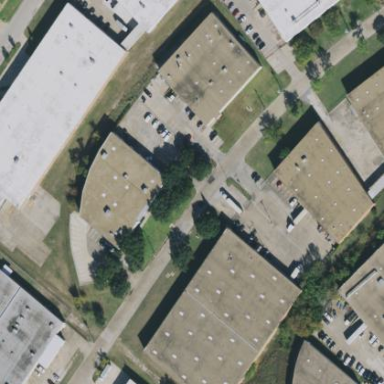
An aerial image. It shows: Warehouse building.